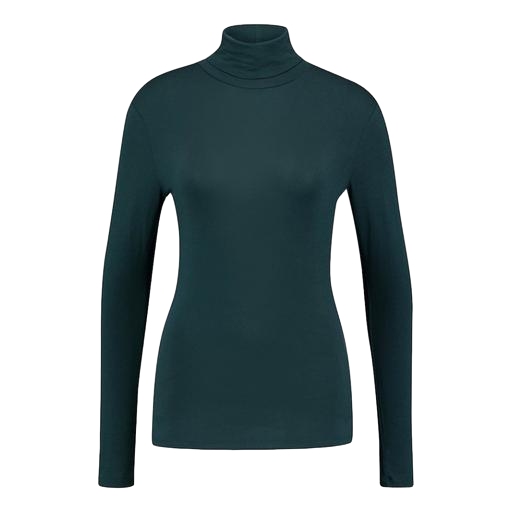
green polo-neck top, high-neck top, green skinny-fit stretch polo shirt, white background